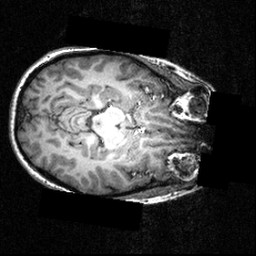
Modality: T1w
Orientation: axial
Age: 27
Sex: female
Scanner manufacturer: siemens
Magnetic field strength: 3.951 T
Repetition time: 1.5 s
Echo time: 0.00335 s